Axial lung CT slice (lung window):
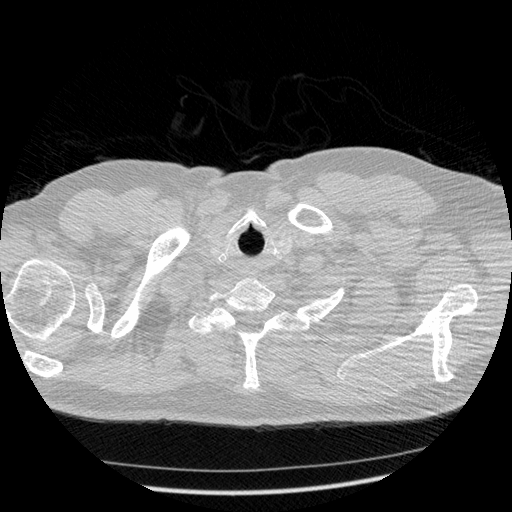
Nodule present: no